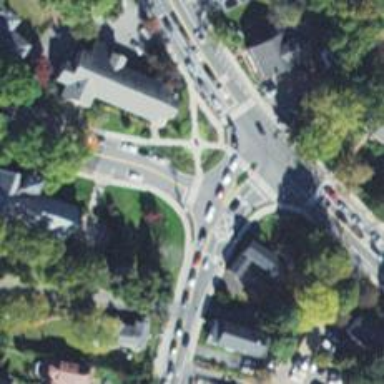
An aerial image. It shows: Marked crossing on footway.